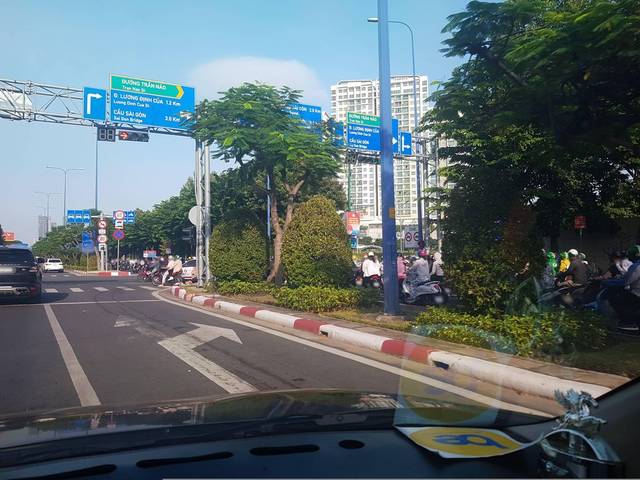
Region: Vietnam
Coordinates: 10.776, 106.728